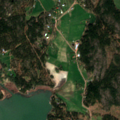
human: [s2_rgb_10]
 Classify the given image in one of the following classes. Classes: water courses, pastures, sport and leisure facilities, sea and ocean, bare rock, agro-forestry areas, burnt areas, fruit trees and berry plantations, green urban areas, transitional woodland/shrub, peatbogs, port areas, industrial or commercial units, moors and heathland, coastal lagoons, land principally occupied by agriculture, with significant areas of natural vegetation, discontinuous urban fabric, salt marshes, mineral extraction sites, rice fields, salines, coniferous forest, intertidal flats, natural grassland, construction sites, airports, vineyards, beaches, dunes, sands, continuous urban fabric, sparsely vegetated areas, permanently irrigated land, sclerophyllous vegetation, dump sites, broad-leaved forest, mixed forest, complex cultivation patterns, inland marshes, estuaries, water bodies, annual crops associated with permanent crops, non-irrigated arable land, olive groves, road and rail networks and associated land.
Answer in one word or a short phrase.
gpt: land principally occupied by agriculture, with significant areas of natural vegetation, coniferous forest, mixed forest, sea and ocean